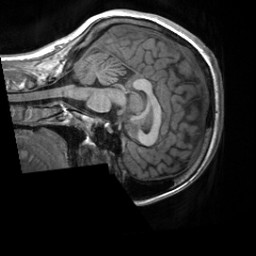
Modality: T1w
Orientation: sagittal
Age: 20
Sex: female
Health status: healthy
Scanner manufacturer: siemens
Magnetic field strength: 3 T
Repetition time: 2 s
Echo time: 0.00232 s